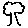
Label: tree